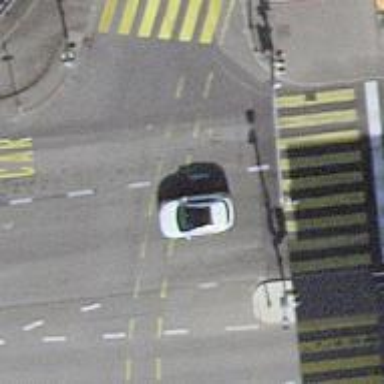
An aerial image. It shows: Road with traffic signals.